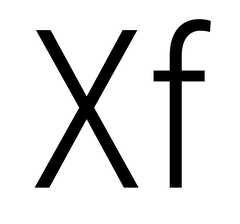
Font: Roboto_Condensed_Light